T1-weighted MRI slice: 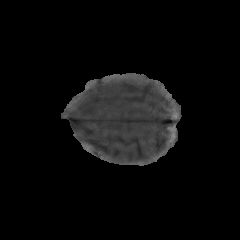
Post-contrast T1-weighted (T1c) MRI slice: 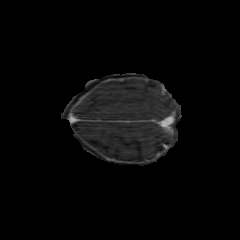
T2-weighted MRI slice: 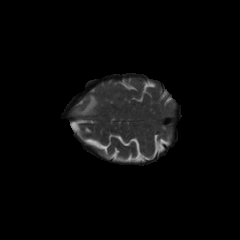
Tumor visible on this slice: yes